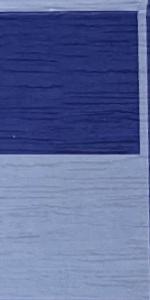
Label: Empty